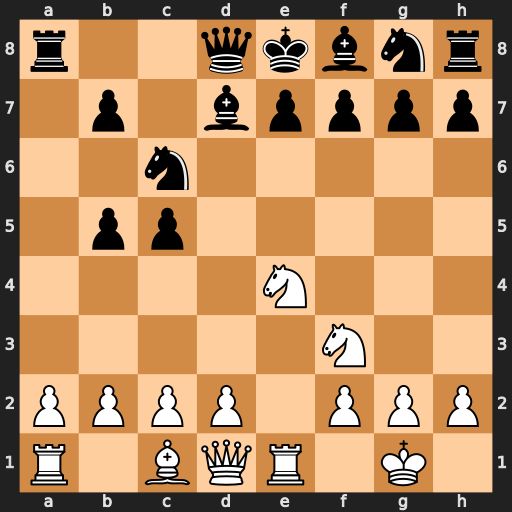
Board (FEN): r2qkbnr/1p1bpppp/2n5/1pp5/4N3/5N2/PPPP1PPP/R1BQR1K1
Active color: w
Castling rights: kq
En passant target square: -
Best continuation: Nd6#